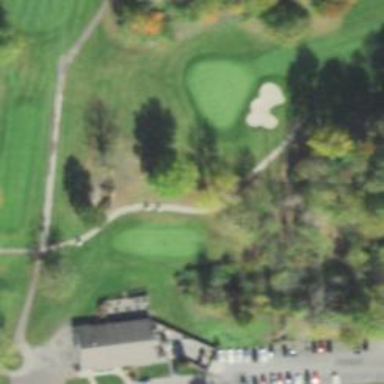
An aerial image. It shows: Path used for both walking and golf.